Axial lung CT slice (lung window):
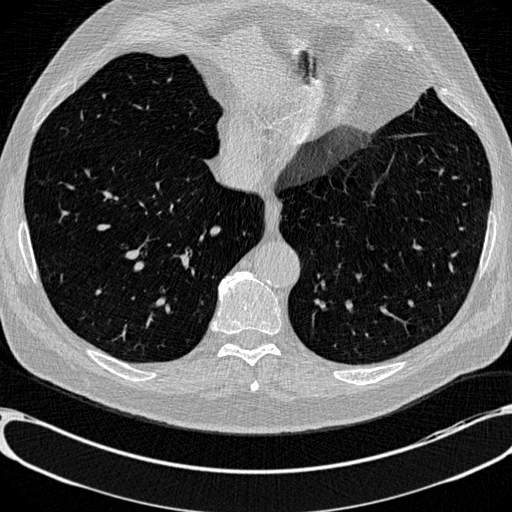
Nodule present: no